Question: This is my code so what i need to change as I need 2 arraylists to be stored in a way that is displayed in below image. The code I have written stores data in diagonal form.
Code:
'''
public static void main(String[] args) {
try {
String element = null;
int numberOfInput = 0, numberOfStates = 0;
ArrayList<Integer> inputs = new ArrayList<Integer>();
ArrayList<Integer> states = new ArrayList<Integer>();
//for creating excel sheet
XSSFWorkbook workbook = new XSSFWorkbook();
XSSFSheet sheet = workbook.createSheet(element);
int rowCount = 0;
for (int i=0;i<states.size();i++) {
Row row = sheet.createRow(++rowCount);
//int columnCount = 0;
row.createCell(i).setCellValue(states.get(i));
}
FileOutputStream outputStream = new FileOutputStream(element+".xlsx");
workbook.write(outputStream);
} catch (Exception e) {
System.out.println(e.getMessage());
}
}
'''

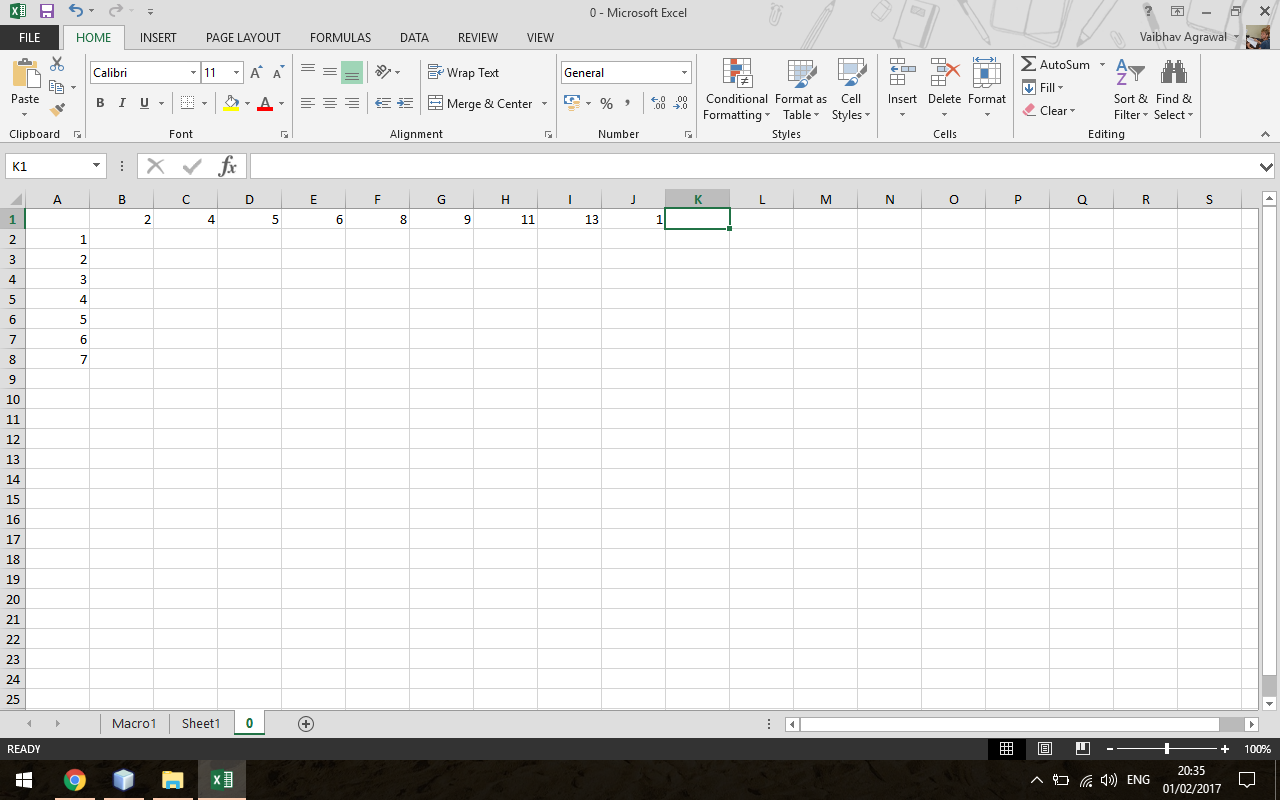
Answer: Since the column number is going to be constant for number of state, there is no need the keep it variable.
'''
for (int i=0;i<states.size();i++) {
Row row = sheet.createRow(++rowCount);
//int columnCount = 0;
row.createCell(0).setCellValue(states.get(i));
}
'''